Field crop: maize
Growth stage: 2
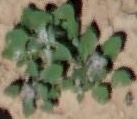
Species: chenopodium